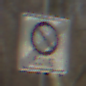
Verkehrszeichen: EndeEingeschraenktesHalteverbotZone
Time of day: MorningAfternoon
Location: Outdoor (Nature)
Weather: Clear
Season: Winter
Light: Natural